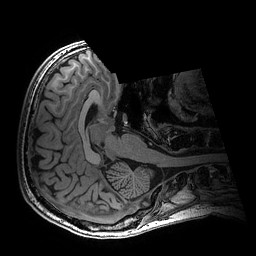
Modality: T1w
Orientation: axial
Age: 23
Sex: male
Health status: healthy